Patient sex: M
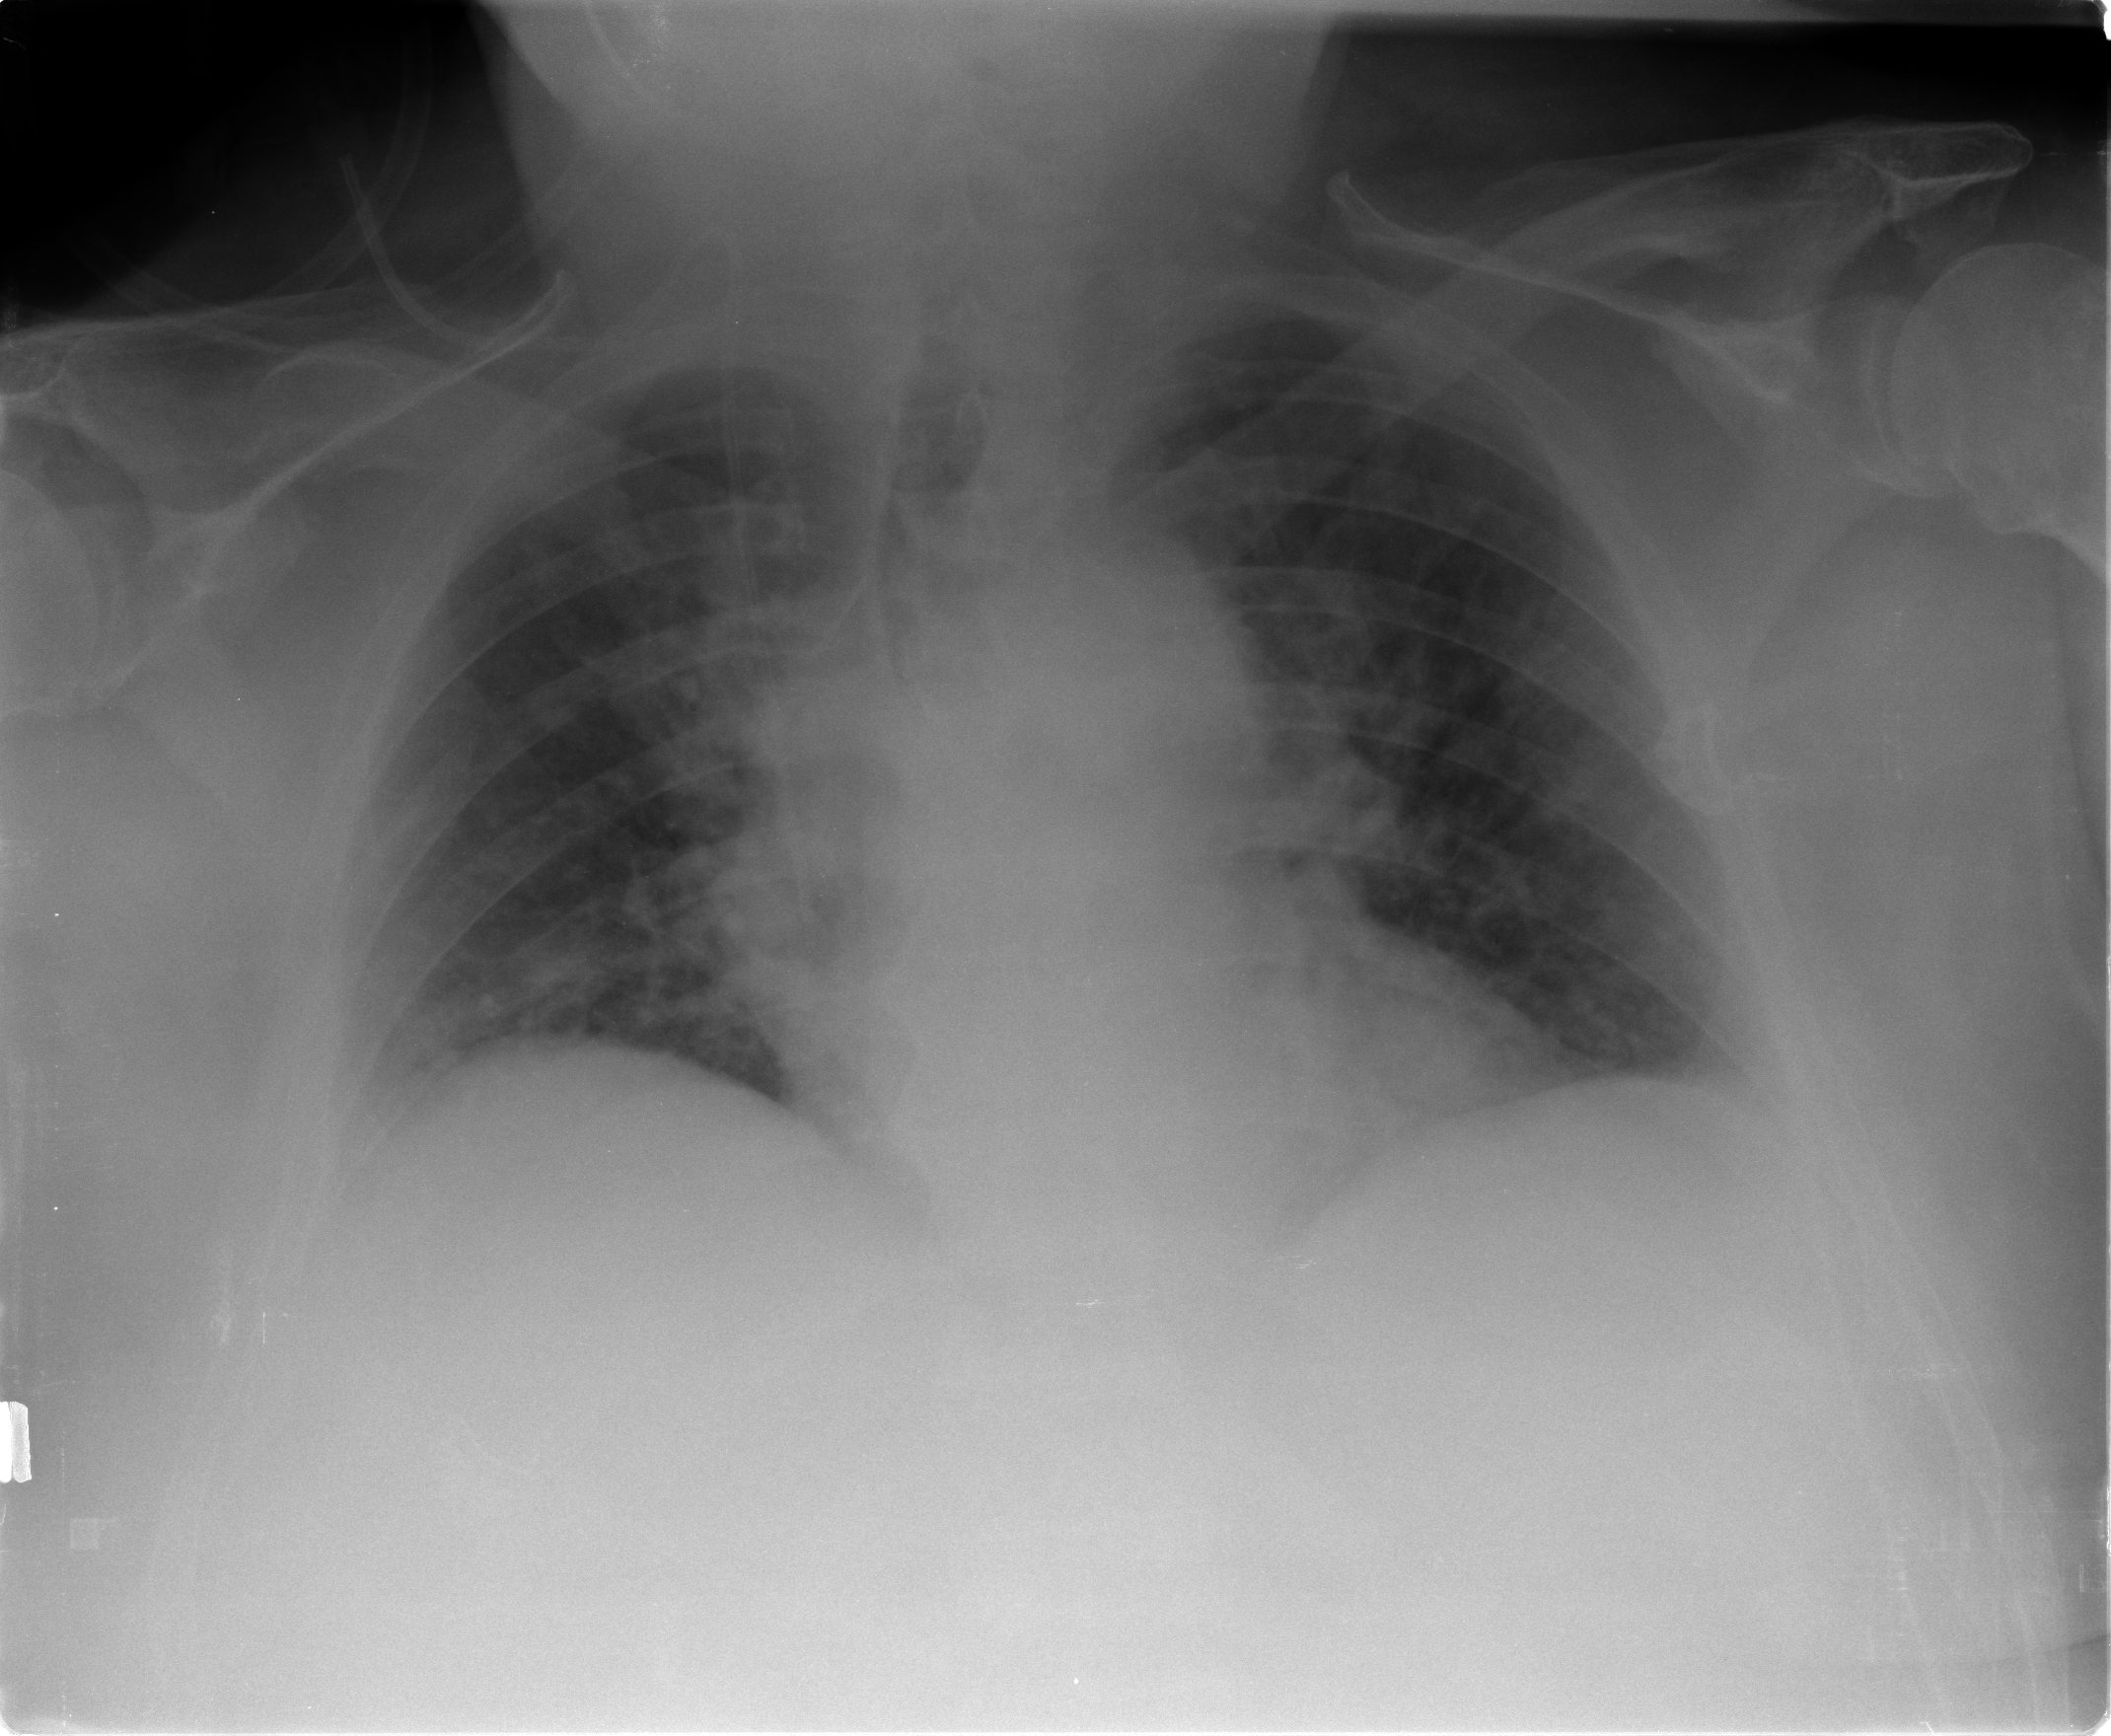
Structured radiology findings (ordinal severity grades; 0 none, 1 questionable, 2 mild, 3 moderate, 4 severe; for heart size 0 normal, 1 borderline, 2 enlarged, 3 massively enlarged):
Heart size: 0
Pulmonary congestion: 2
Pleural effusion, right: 0
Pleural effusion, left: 0
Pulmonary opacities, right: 0
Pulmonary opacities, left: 0
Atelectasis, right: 2
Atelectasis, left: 2